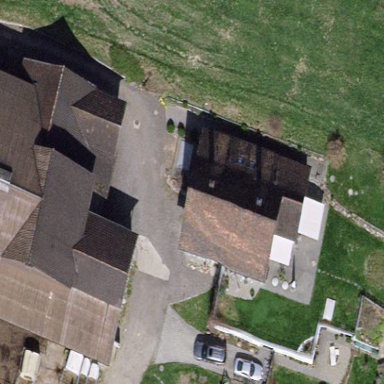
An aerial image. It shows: Farm building.